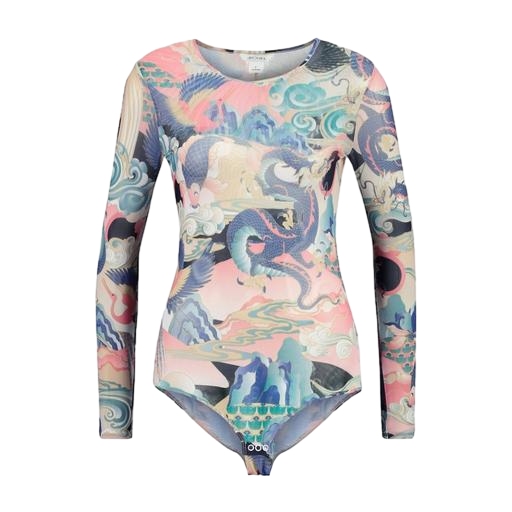
multicolor luisa rash vest, multicolor sunset rash guard, multicolor dragon top, white background